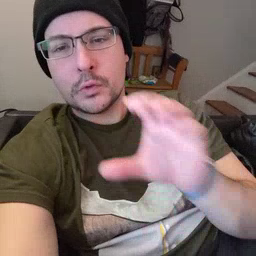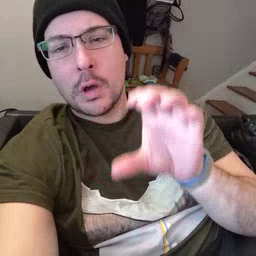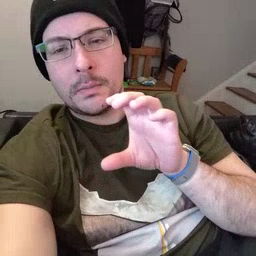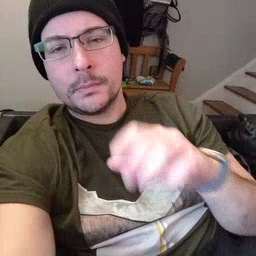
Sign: chocolate